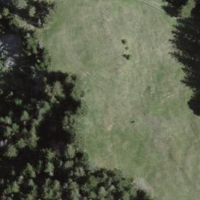
EUNIS habitat code: 25
Species observed at this site:
Aphantopus hyperantus
Cyaniris semiargus